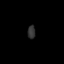
Tissue: prostate
Cell type: T cells
Senescence score: 0.3526
Nuclear area (px): 99
Mean DAPI intensity: 49.535